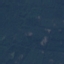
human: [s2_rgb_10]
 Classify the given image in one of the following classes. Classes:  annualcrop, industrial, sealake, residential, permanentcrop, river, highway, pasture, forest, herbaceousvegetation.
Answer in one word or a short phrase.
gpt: Forest